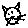
Label: cat